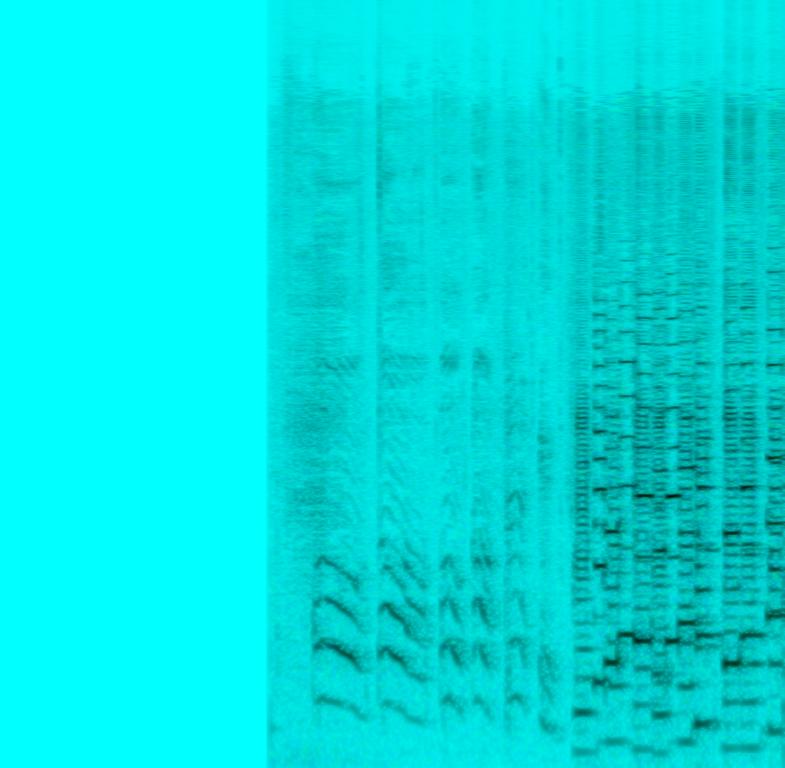
The low quality recording features a clarinet solo melody and bass clarinet melody playing. It sounds passionate and joyful, while the recording is noisy and in mono.